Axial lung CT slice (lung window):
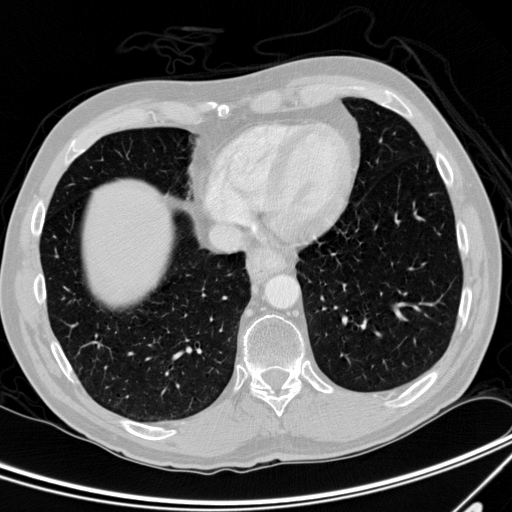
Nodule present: no